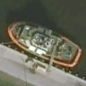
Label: civil